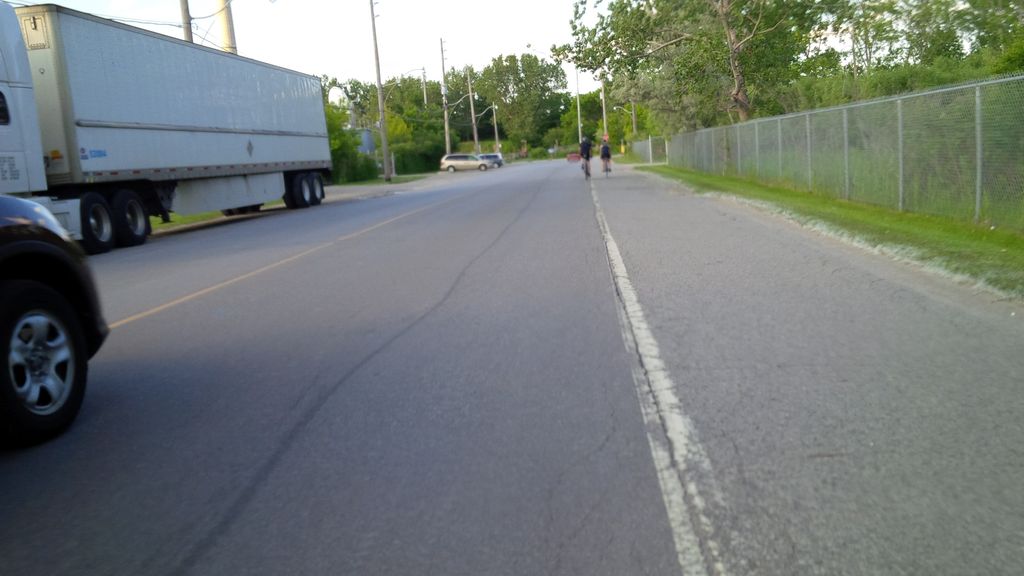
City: toronto